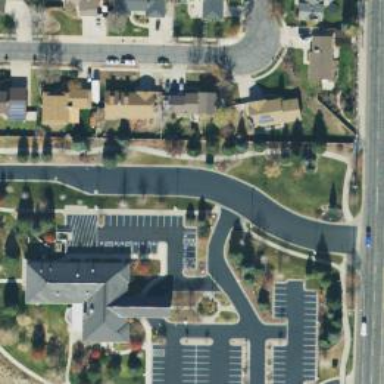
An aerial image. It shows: Parking space is available.